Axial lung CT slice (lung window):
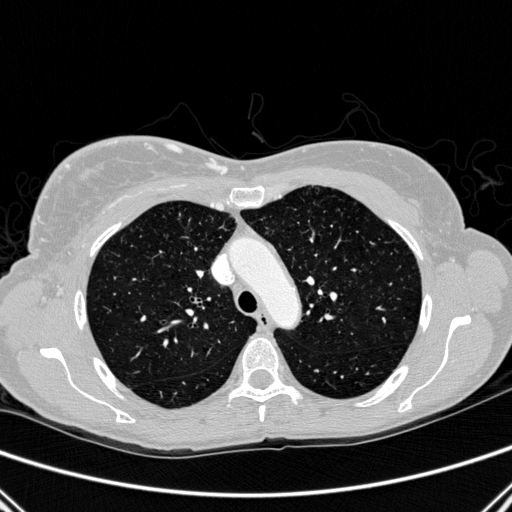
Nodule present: no